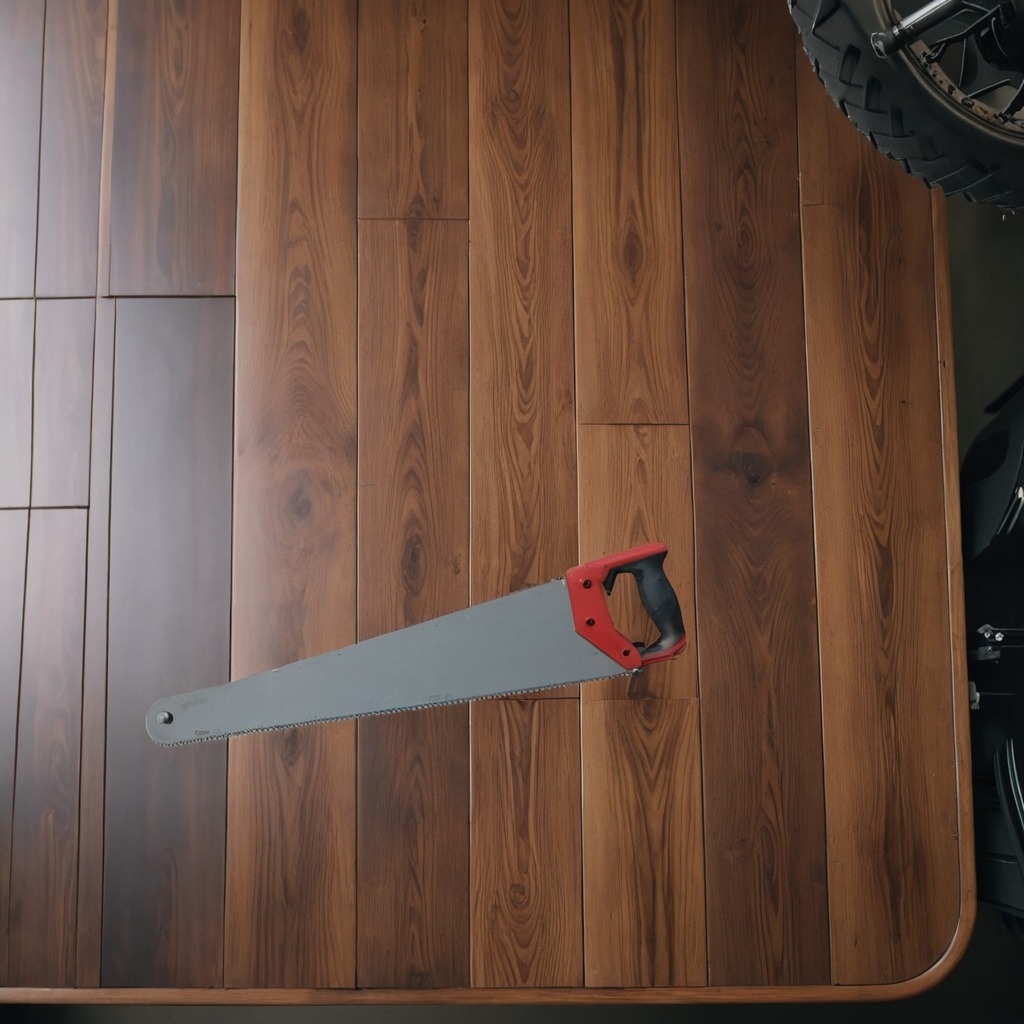
A metal saw lies on the wooden table in a vintage motorcycle garage.